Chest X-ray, PA view. Patient: 38 years old, sex M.
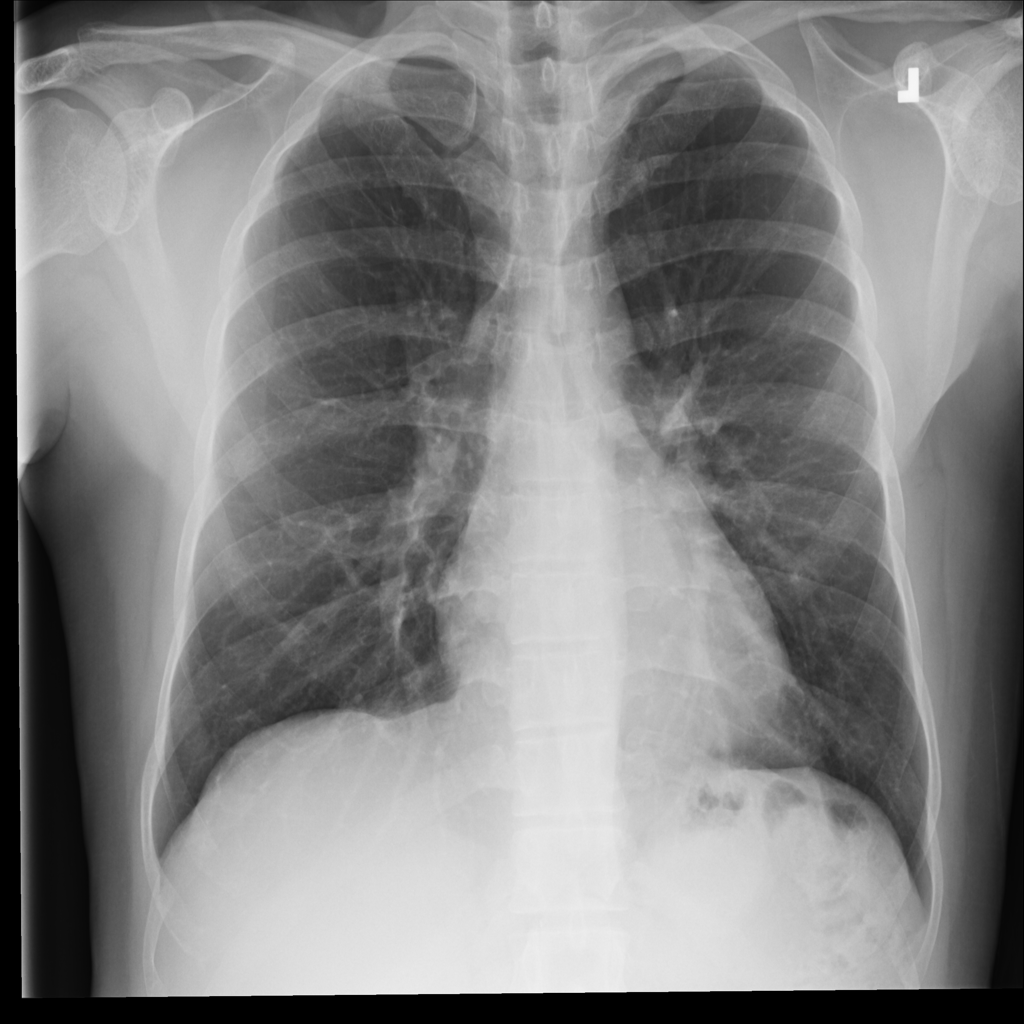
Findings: Atelectasis